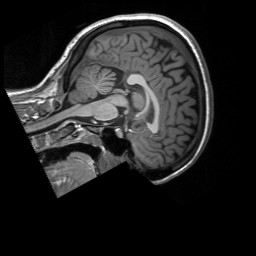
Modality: T1w
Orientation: sagittal
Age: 24
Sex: female
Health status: ill
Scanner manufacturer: siemens
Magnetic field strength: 3 T
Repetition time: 2.3 s
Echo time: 0.00201 s